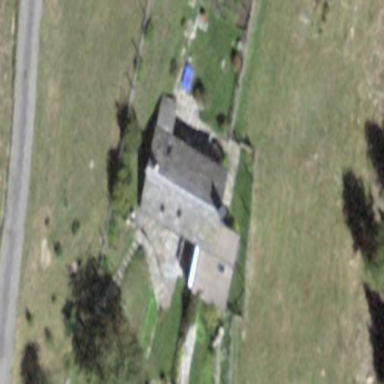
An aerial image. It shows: Simple and straightforward house.